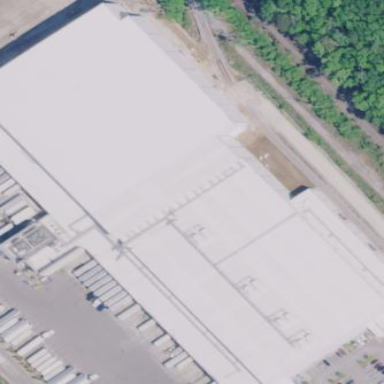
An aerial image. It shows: Warehouse building.